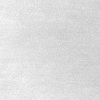
Atmospheric dust classification: dusty